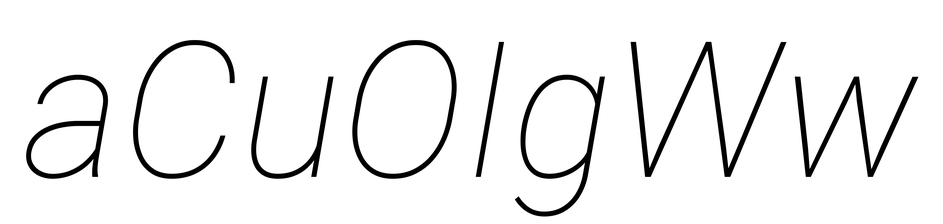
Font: Roboto-Italic_Thin_Italic